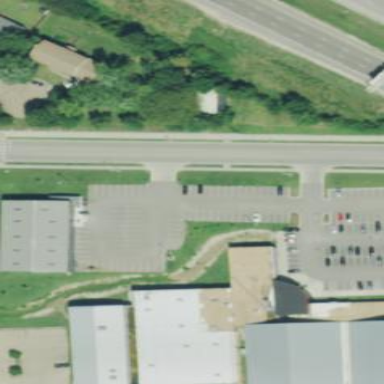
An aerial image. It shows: Building that houses fitness center.